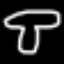
Label: mushroom